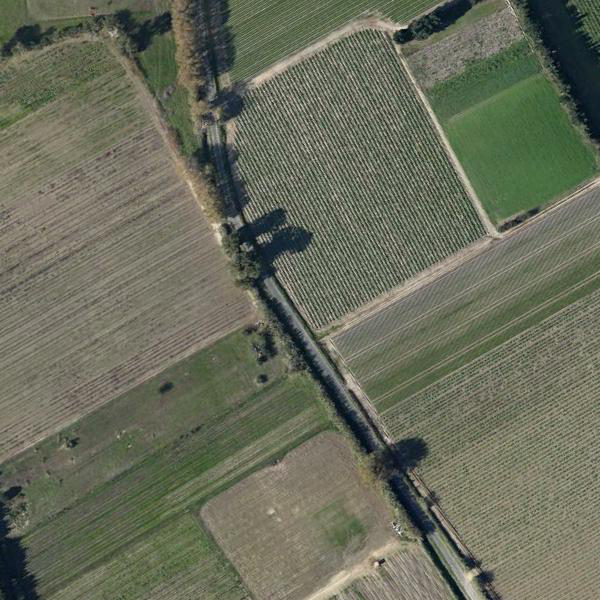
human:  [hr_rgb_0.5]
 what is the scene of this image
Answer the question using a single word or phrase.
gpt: farmland